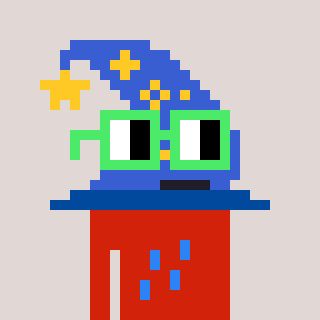
a pixel art character with square light green glasses, a wizard hat-shaped head and a red-colored body on a warm background